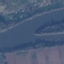
Land use / land cover class: River